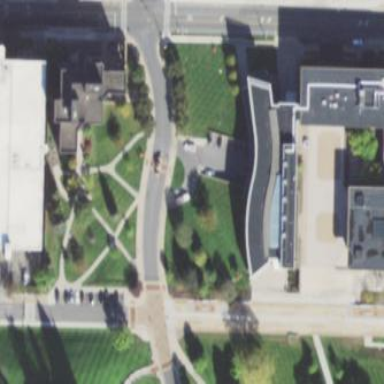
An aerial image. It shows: Sidewalk.